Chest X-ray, PA view. Patient: 35 years old, sex F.
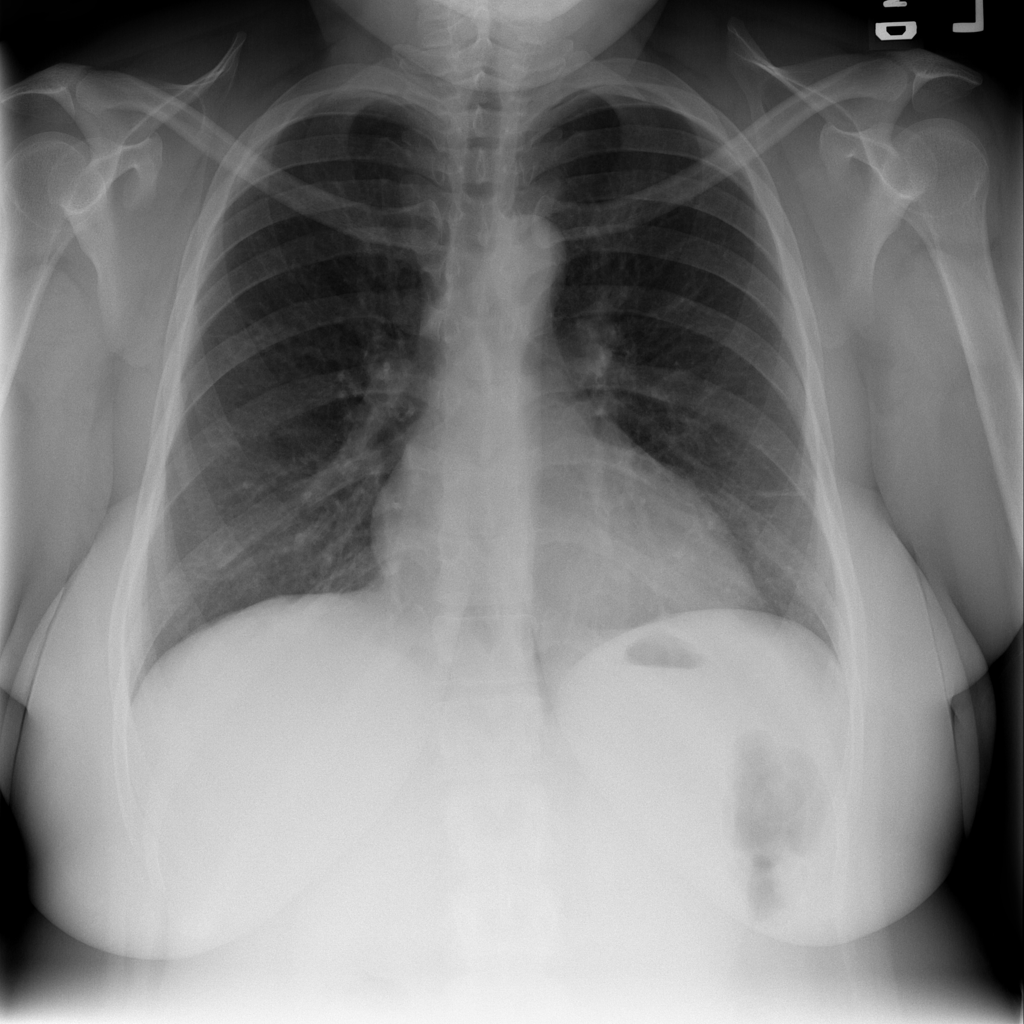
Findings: Infiltration